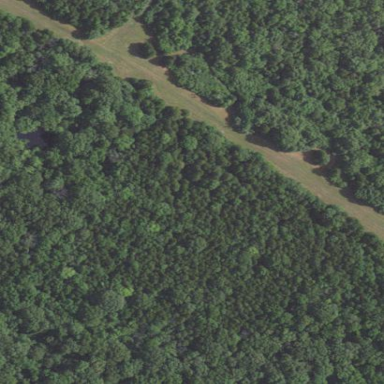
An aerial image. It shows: Woodland with evergreen needle-leaved trees.